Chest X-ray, PA view. Patient: 49 years old, sex F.
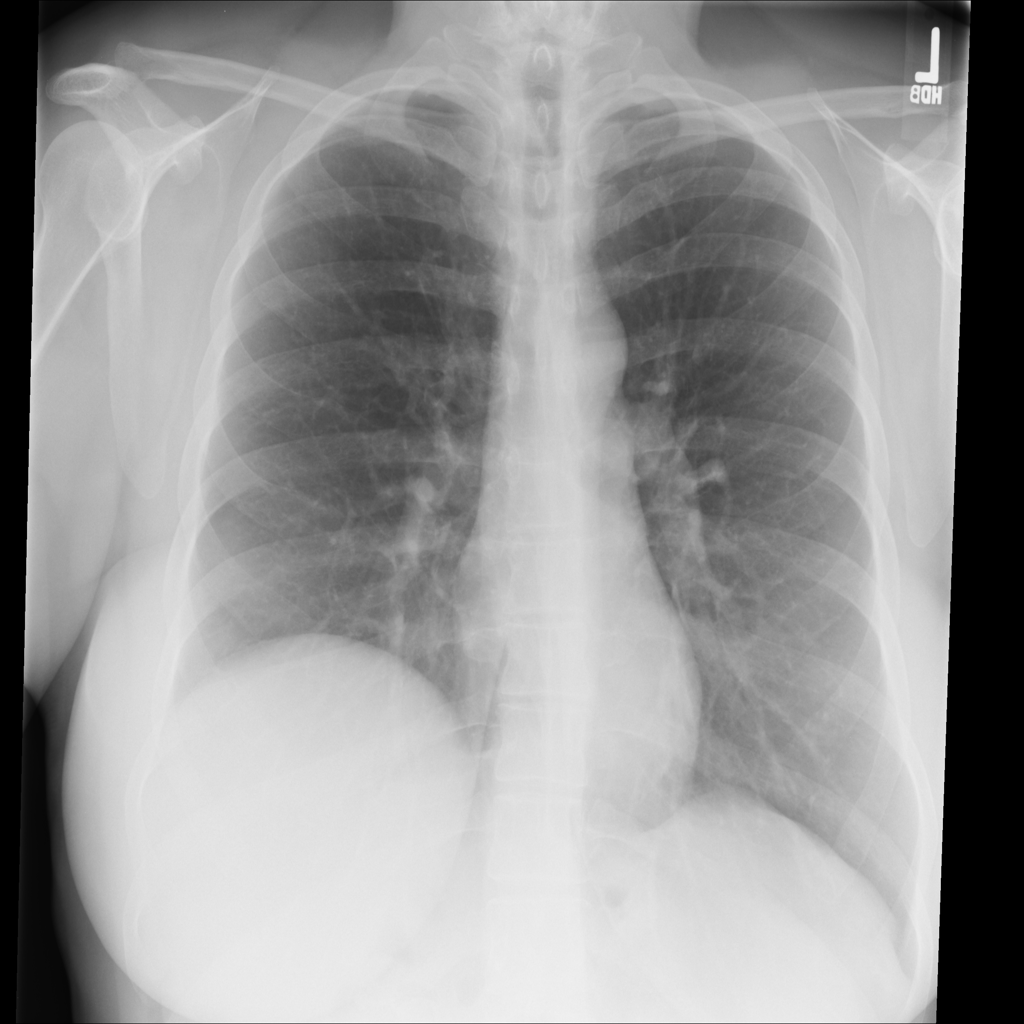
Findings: No Finding